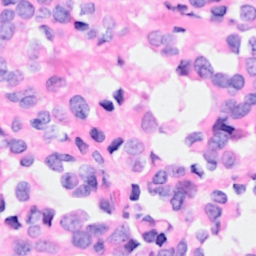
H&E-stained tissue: Breast